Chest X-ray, AP view. Patient: 22 years old, sex F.
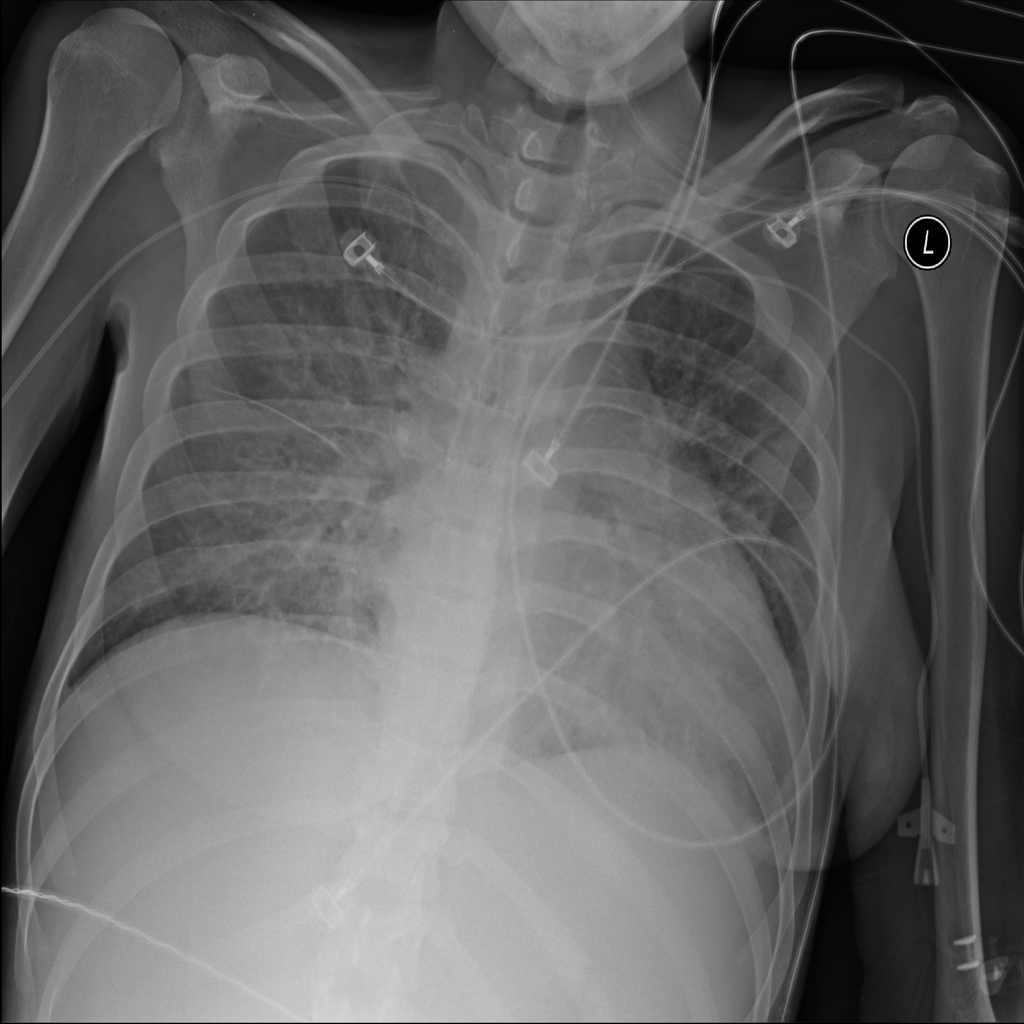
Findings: No Finding